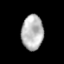
Tissue: lung
Cell type: T cells
Senescence score: 0.1301
Nuclear area (px): 748
Mean DAPI intensity: 181.718